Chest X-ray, AP view. Patient: 54 years old, sex F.
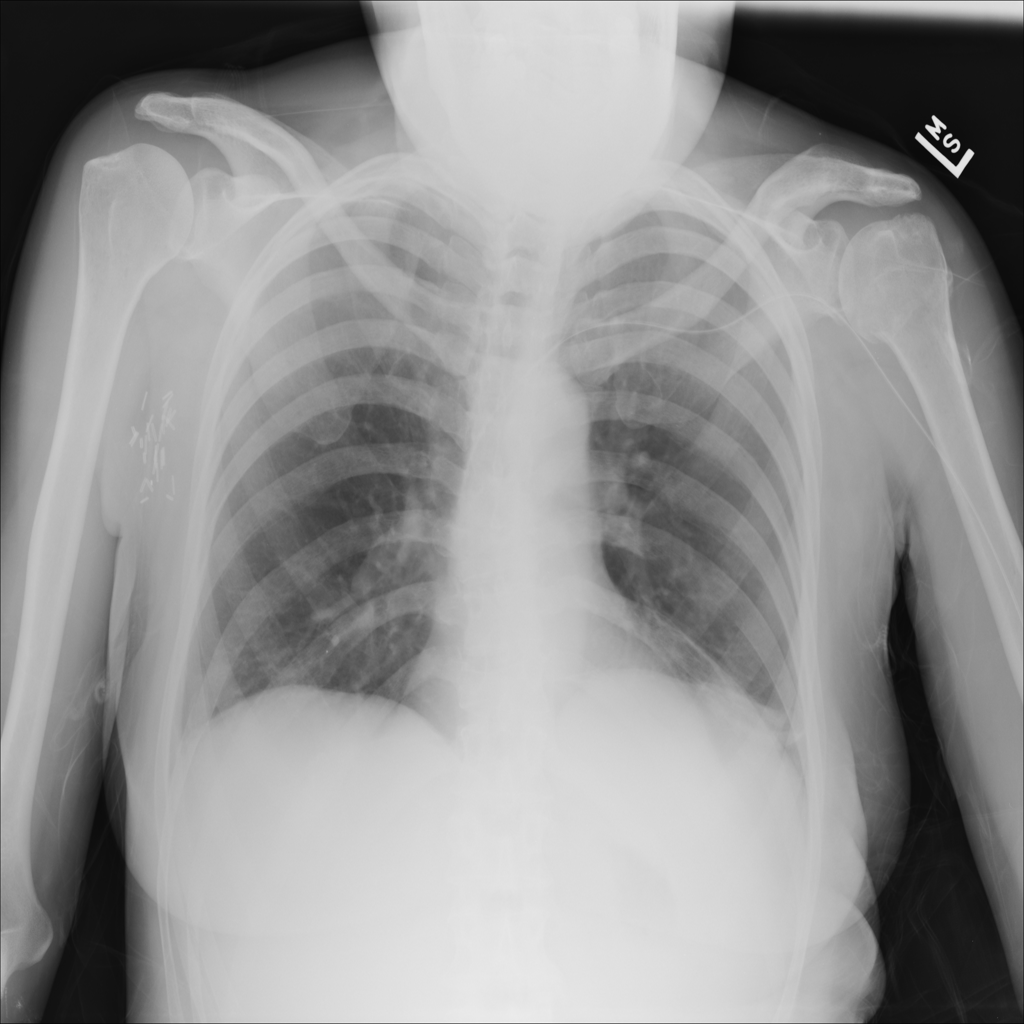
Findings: Atelectasis, Cardiomegaly, Effusion